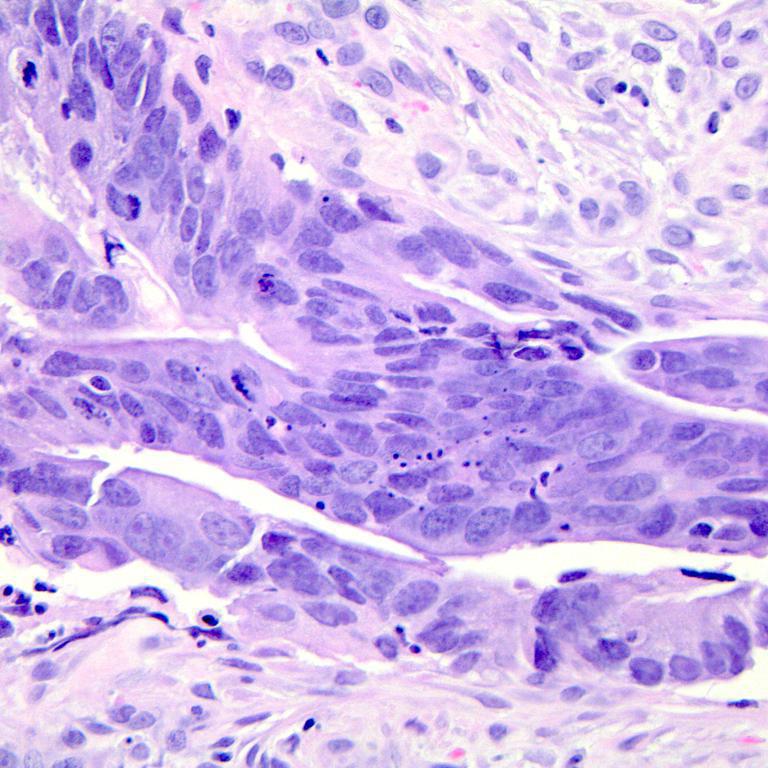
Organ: colon
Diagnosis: adenocarcinomas